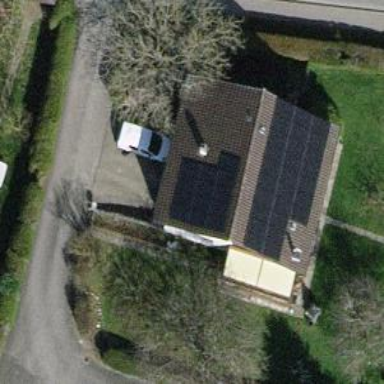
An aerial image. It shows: Simple and straightforward house.